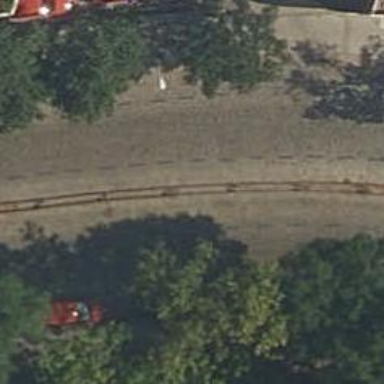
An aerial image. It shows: Guard rail as barrier.